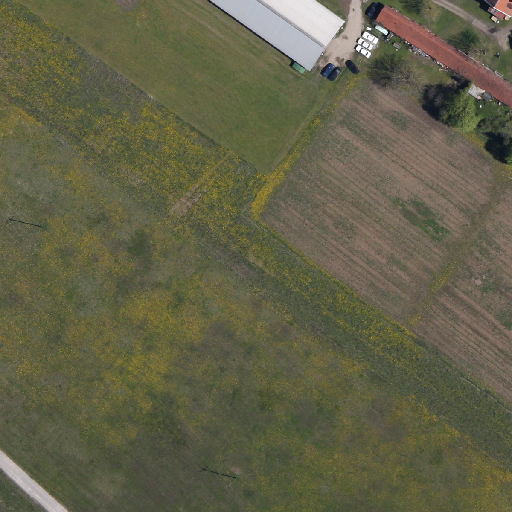
Referring expression: car